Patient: sex M, age 54
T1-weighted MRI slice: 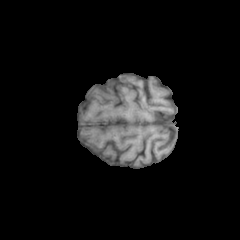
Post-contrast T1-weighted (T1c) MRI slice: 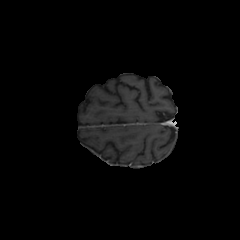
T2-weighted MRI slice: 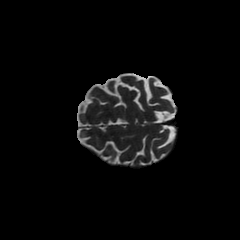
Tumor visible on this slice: no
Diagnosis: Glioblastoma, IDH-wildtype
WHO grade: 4